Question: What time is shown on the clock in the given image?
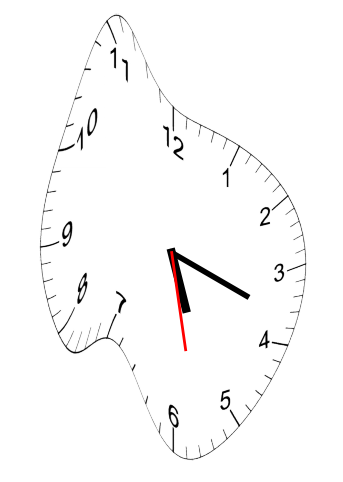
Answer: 05:18:28